Question: I want to create a dictionary from the values I get from Excel cells.
This my Excel spreadsheet:

My expectation about the dictionary is like this:
'''
{'Ancolmekar': array([ 3. , 20. , 6. , ..., 0.5, 0.5, 0.5]),
'Cidurian': array([0.5, 0.5, 0.5, ..., 0.5, 0.5, 6. ]),
'Dayeuhkolot': array([0.5, 0.5, 0.5, ..., 5.5, 1.5, 0.5]),
'Hantap': array([ 1.5, 17.5, 3. , ..., 0.5, 5. , 1.5]),
'Kertasari': array([ 1.5, 2.5, 0.5, ..., 1.5, 10. , 1.5]),
'Meteolembang': array([ 0.5, 0.5, 0.5, ..., 0.5, 0.5, 10.5]),
'Sapan': array([ 0.5, 0.5, 6. , ..., 0.5, 13.5, 24. ])}
'''
Any idea of the code?
My code is like this:
'''
# Read Excel data
xl = pd.read_excel('export_3.xlsx')
contoh = pd.read_excel('export_3.xlsx', header=None, sheet_name='EPA BINER')
contoh1 = pd.read_excel('export_3.xlsx', header=None, sheet_name='EPA')
contoh2 = pd.read_excel('export_3.xlsx', header=None, sheet_name='SHORT BINER')
contoh3 = pd.read_excel('export_3.xlsx', header=None, sheet_name='SHORT EPA')
contoh4 = pd.read_excel('export_3.xlsx', header=None, sheet_name='LONG BINER')
contoh5 = pd.read_excel('export_3.xlsx', header=None, sheet_name='LONG EPA')
'''
The total of rows is 43824.
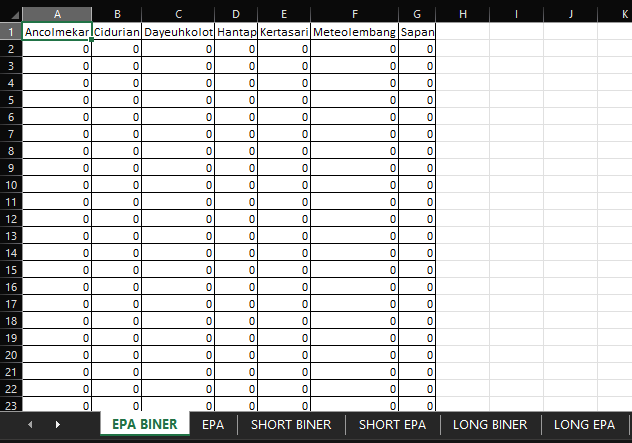
Answer: I guess you could go with :
'''
path = 'export_3.xlsx'
file = pd.ExcelFile(path)
sheets = file.sheet_names
for sheet in sheets:
sheet_dict = {}
contoh = pd.read_excel(path, sheet_name=sheet)
for col in contoh.columns:
sheet_dict[col] = list(contoh[col])
print(sheet_dict, "
")
'''
This way you have one dictionary per sheet in your excel, that you can store if needed in a list declared before the for loop.
Instead of using 'list(contoh[col])' I guess you could also use 'np.array(list(contoh[col]))'